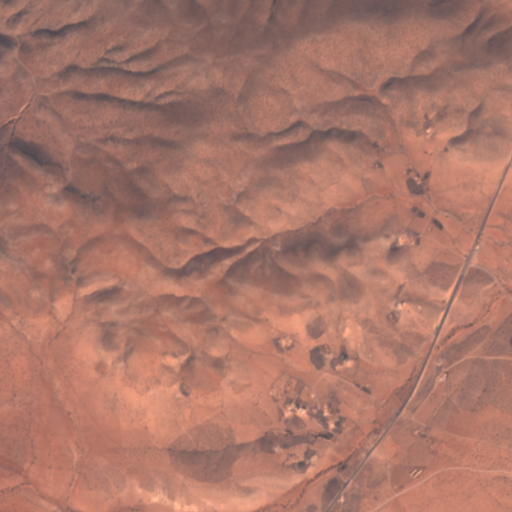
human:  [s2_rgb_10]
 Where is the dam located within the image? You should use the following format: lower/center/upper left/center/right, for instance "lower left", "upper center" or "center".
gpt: The dam is located in the center right of the image.
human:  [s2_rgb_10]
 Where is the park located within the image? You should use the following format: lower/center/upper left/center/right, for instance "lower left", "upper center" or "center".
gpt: The park is located in the lower right of the image.
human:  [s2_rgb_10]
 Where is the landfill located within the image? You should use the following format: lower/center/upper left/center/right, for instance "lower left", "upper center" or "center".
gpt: There is no landfill in the image.